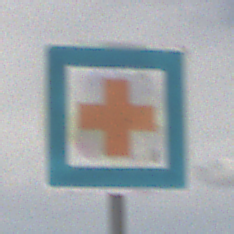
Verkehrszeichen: ErsteHilfe
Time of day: Midday
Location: Outdoor (Nature)
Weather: PartlyCloudy
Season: NotSpecified
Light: Natural